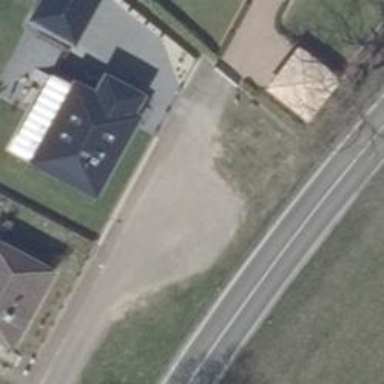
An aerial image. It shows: Turning circle on the road.